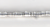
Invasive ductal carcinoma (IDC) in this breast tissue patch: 0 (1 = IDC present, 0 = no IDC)